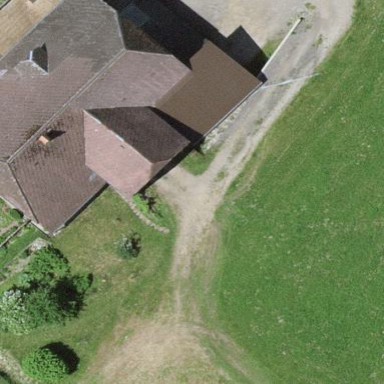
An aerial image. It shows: Farm building.